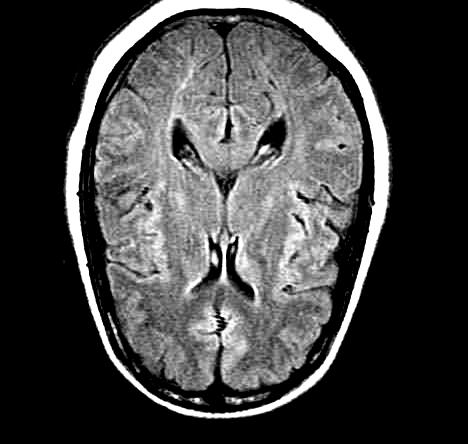
Label: notumor